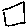
Label: square